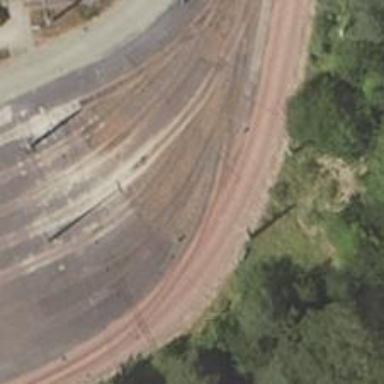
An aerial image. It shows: Railway switch with the turnout side on the right.